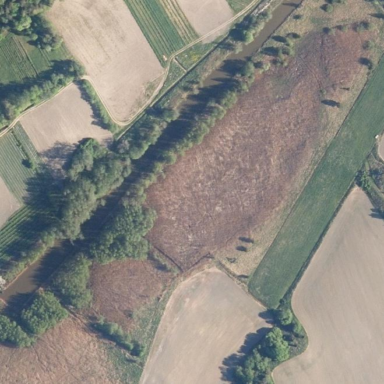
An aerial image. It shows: Reedbed wetland area.